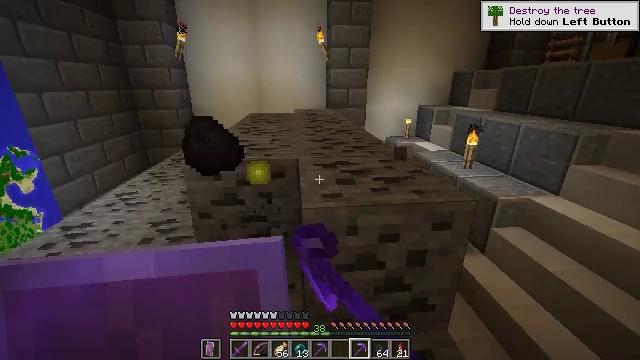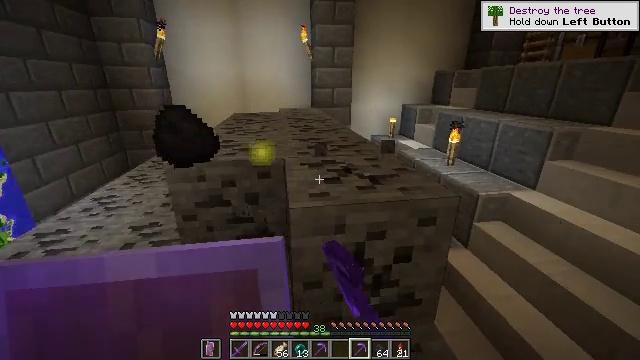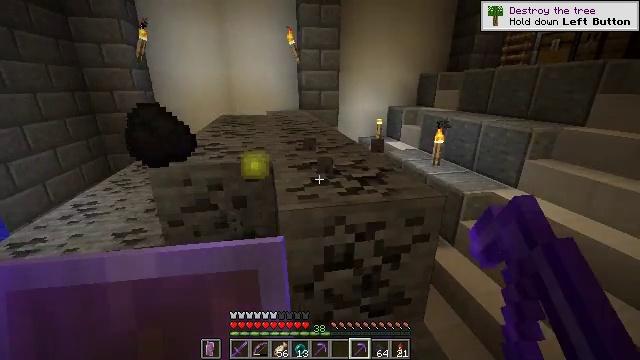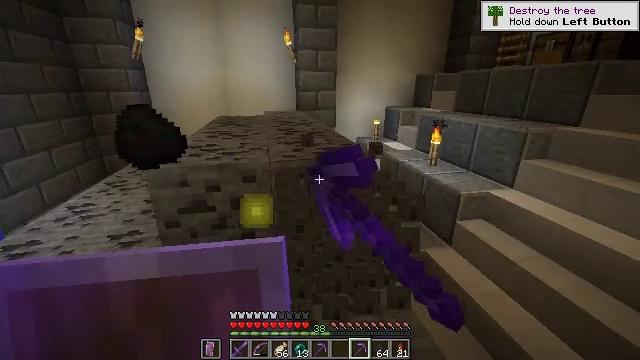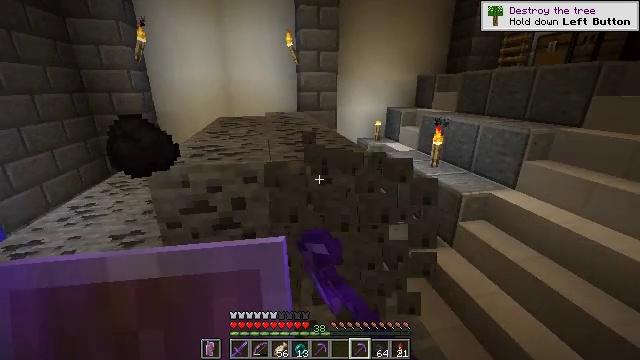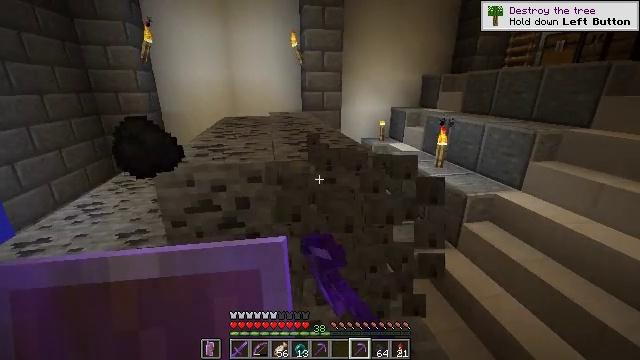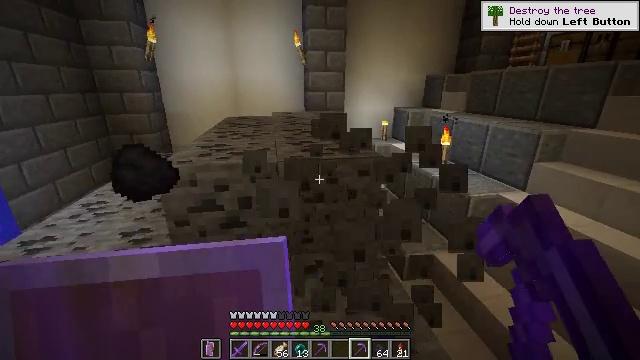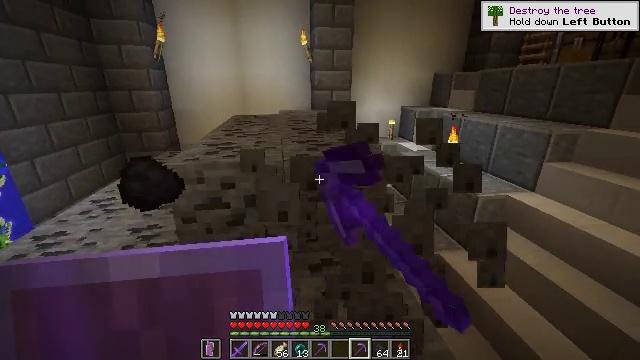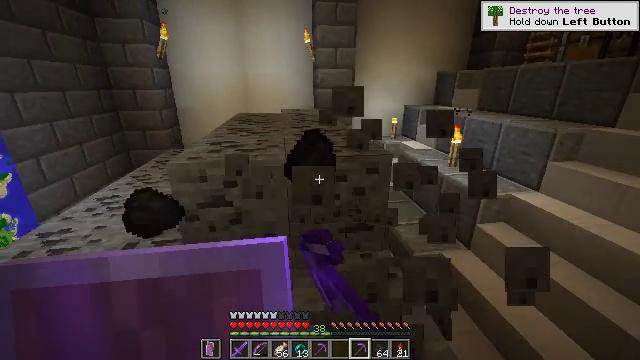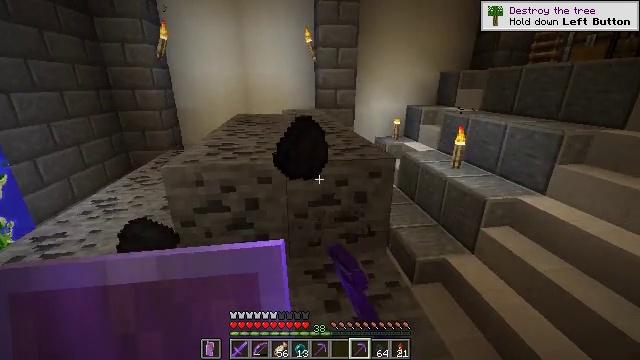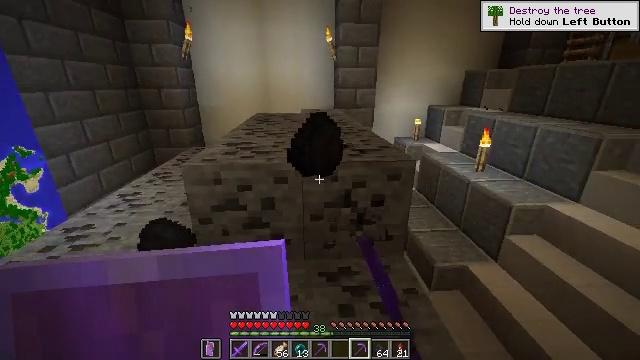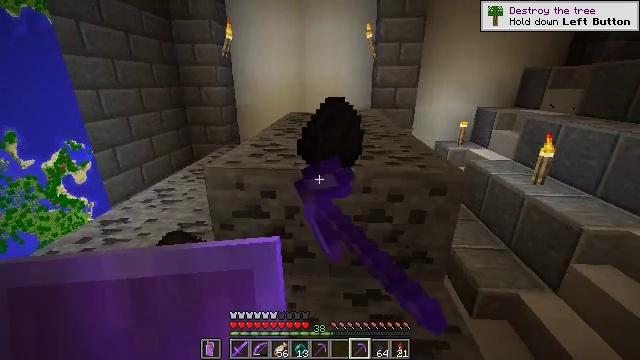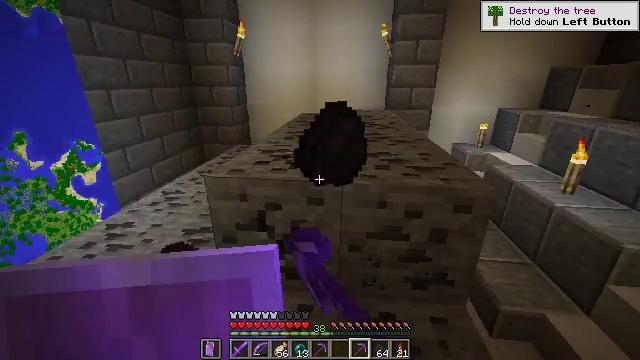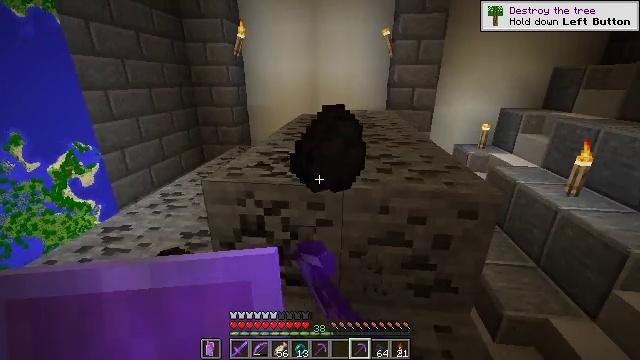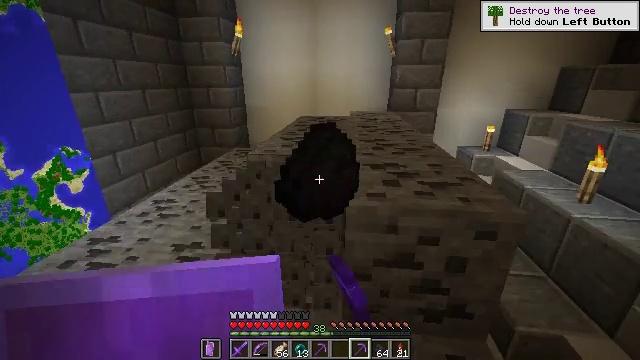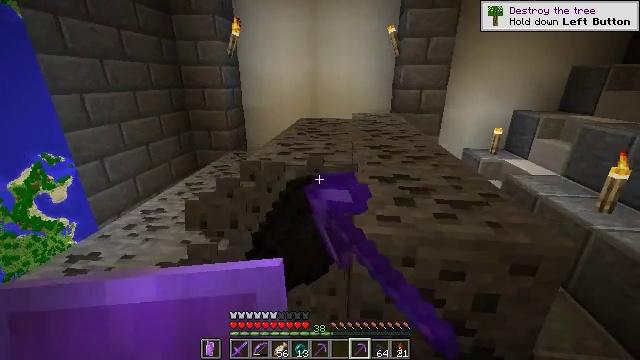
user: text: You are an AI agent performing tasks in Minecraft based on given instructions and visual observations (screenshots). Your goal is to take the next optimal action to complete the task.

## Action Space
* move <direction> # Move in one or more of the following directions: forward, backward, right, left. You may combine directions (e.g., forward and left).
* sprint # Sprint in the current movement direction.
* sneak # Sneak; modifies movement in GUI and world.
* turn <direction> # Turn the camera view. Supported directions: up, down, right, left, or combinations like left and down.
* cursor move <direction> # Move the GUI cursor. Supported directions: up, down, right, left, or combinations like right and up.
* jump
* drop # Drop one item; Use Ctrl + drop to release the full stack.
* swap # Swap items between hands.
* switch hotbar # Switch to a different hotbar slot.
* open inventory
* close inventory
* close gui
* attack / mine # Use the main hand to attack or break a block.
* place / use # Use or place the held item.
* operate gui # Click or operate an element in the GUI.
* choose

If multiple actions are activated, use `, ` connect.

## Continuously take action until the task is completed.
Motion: motion action
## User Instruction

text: Collect coal by mining the ore.
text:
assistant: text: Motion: turn right, attack / mine
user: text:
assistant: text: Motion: turn right, attack / mine
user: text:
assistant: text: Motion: attack / mine
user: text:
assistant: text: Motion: attack / mine
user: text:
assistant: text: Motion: attack / mine
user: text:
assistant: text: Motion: attack / mine
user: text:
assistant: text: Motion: turn left, attack / mine
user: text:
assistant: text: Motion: attack / mine
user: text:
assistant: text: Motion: move forward, attack / mine
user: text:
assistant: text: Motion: move forward, turn left, attack / mine
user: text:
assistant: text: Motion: move forward, turn left, attack / mine
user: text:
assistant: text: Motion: move forward, turn left, attack / mine
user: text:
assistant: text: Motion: move forward, attack / mine
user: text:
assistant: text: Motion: move forward, attack / mine
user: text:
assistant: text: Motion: attack / mine
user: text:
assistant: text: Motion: attack / mine
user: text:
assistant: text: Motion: turn right, attack / mine
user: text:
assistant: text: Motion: turn right, attack / mine
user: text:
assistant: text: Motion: turn right, attack / mine
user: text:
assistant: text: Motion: attack / mine
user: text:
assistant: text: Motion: turn right, attack / mine
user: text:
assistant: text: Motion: turn right and down, attack / mine
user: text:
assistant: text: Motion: attack / mine
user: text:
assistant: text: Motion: attack / mine
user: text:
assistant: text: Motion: attack / mine
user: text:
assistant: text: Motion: turn left, attack / mine
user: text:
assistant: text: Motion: turn left, attack / mine
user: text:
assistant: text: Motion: attack / mine
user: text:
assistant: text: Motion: turn left, attack / mine
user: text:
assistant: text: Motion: move forward, turn left, attack / mine